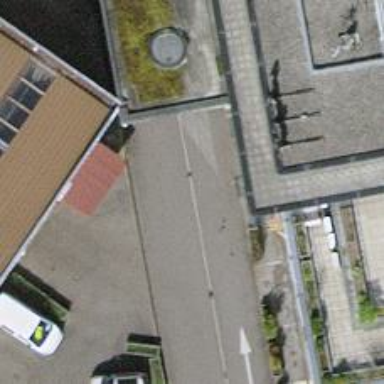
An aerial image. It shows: Parking entrance.